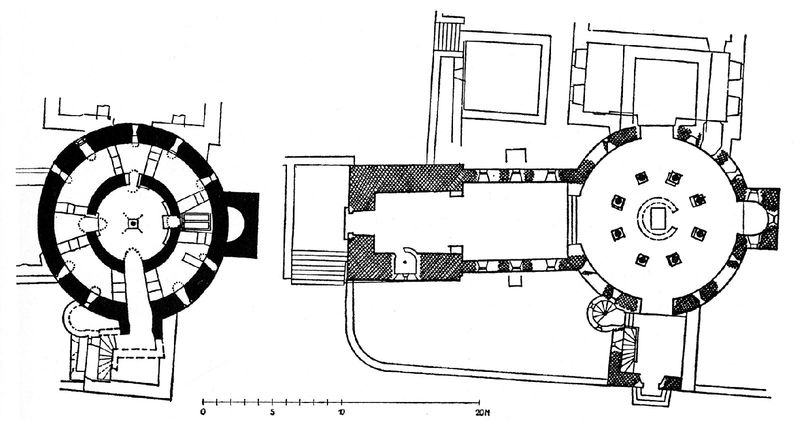
Titel: St. Michael in Fulda, ehemalige Friedhofskirche des Klosters
Standort: Fulda (EU - D - H)
Schlagwörter: weiß, fenster, pfeiler, schwarz, skizze, säulen, tür, zeichnung, anlage, gebäude, weg, architektur, kirche, rund, turm, schiff, sitze, türen, mauer, linien, hof, saal, treppe, treppen, stufen, halle, oben, bögen, eingang, burg, eckig, kloster, türme, dom, druck, grafisch, schwarzweiß, kreise, räume, altar, kathedrale, mauern, mittelalter, apsis, florenz, plan, wendeltreppe, legende, speicher, grundriss, massstab, bauplan, baptisterium, aufriß, übersicht, wasserturm, schwarz#, open, raumskizze, saalplan, fluchtplan, rondeel, 20m, bebäudeplan, mauerstärke